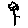
Label: flower